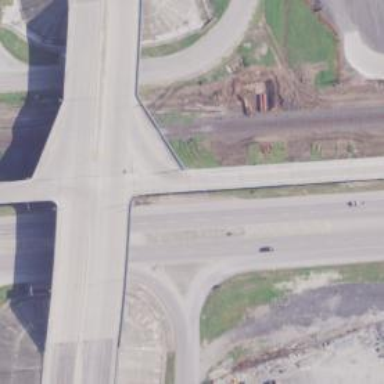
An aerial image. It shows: Bridge along trunk link highway.